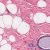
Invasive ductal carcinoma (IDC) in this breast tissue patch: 0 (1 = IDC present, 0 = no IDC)